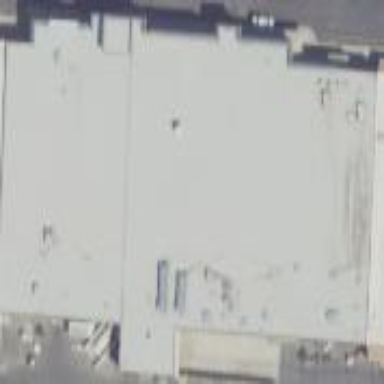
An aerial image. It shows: Building.